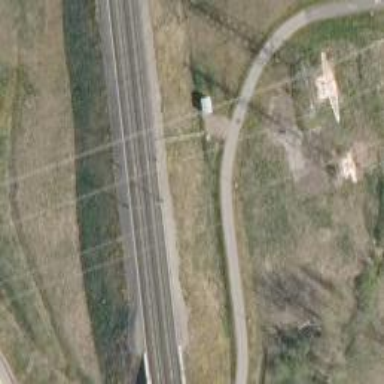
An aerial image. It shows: Railway signal.